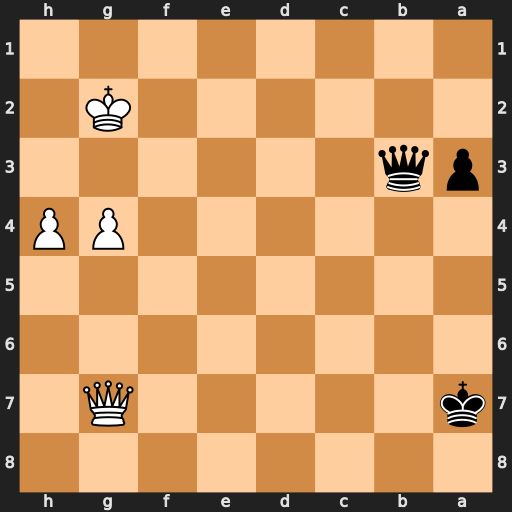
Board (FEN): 8/k5Q1/8/8/6PP/pq6/6K1/8
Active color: b
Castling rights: -
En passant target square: -
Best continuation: Qb7+ Qxb7+ Kxb7 g5 a2